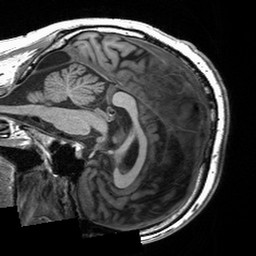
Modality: T1w
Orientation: sagittal
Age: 35
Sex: male
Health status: healthy
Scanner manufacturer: siemens
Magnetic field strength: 3 T
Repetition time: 2 s
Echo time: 0.00203 s